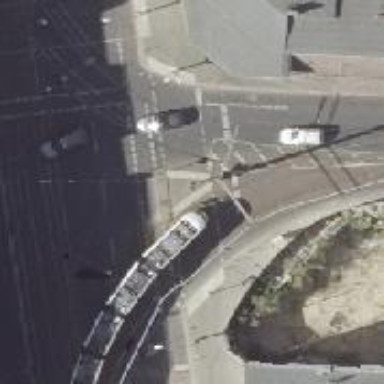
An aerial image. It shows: Asphalt footway with crossing controlled by traffic signals and pedestrian island.